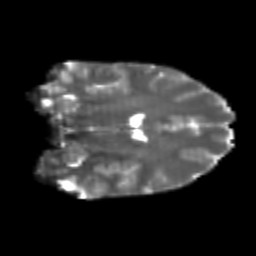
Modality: T2w
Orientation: coronal
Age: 25
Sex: male
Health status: healthy
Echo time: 0.074 s